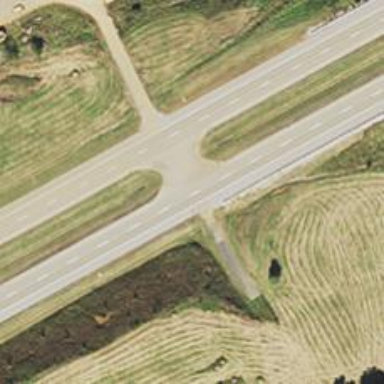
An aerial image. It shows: Trunk highway.